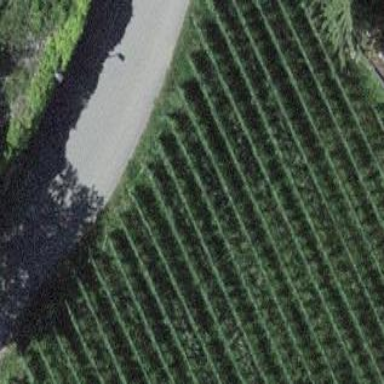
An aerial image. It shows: Vineyard.